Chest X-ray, AP view. Patient: 45 years old, sex M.
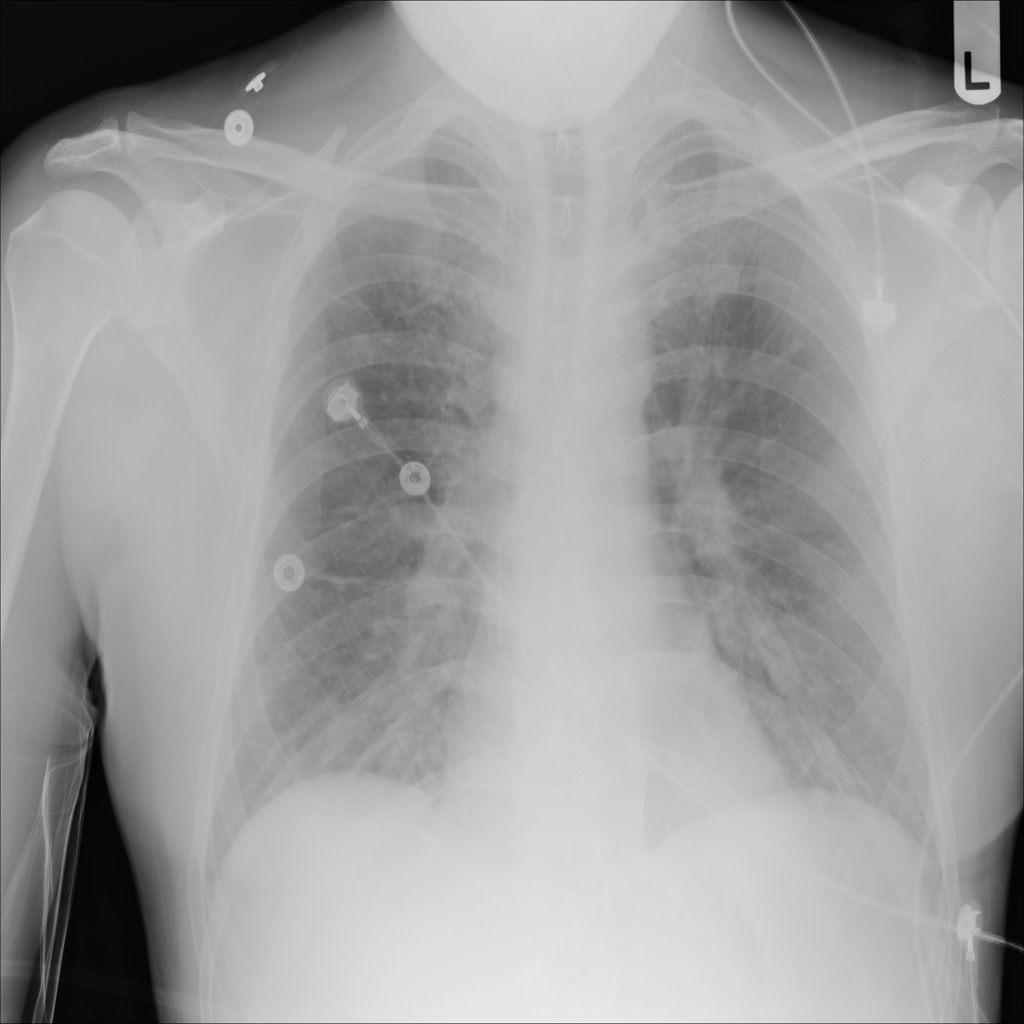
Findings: Infiltration